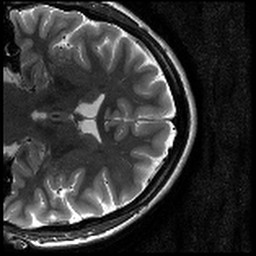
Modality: T2w
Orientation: coronal
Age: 21
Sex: female
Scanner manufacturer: siemens
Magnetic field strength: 3 T
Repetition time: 8.02 s
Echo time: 0.08 s